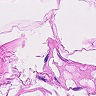
Metastatic tissue present: no